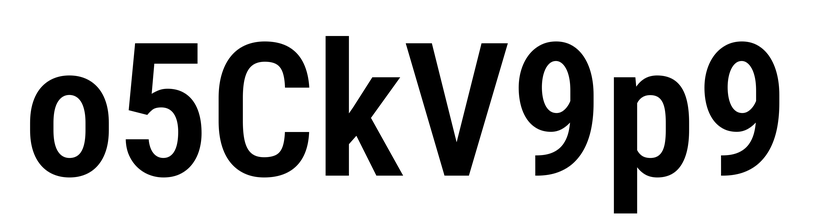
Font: Roboto_Condensed_SemiBold